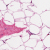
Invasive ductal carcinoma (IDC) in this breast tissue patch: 0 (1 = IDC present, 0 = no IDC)